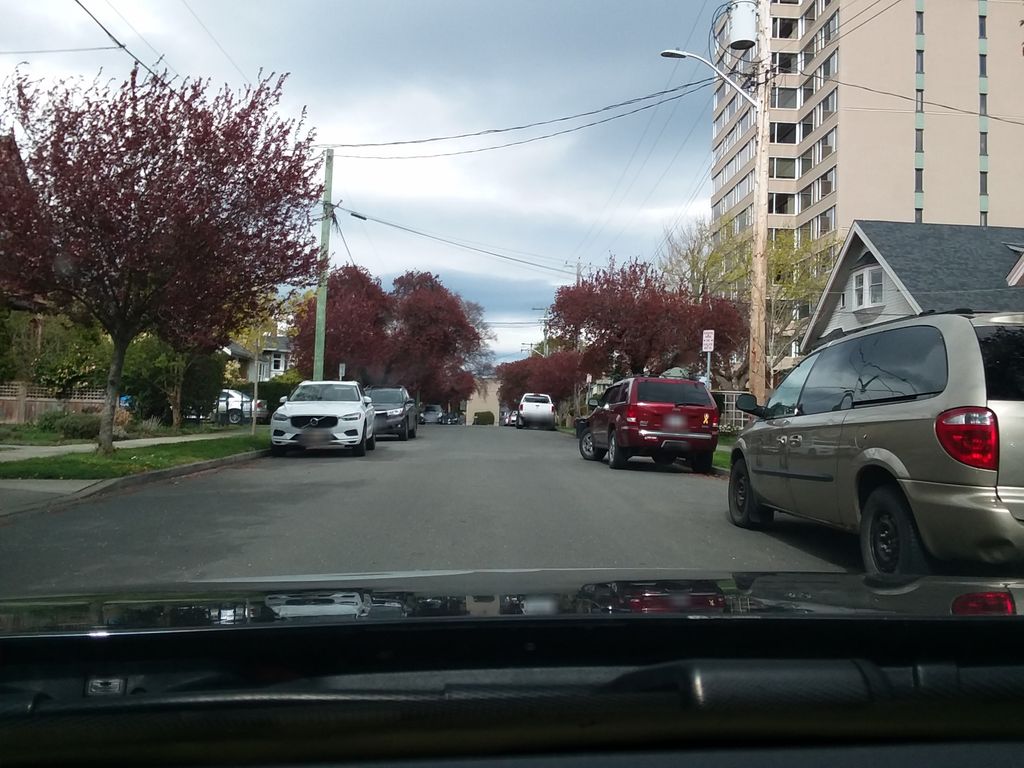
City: victoria